Aerial crown-view tile of a tropical tree (Barro Colorado Island, Panama), acquired 20250317:
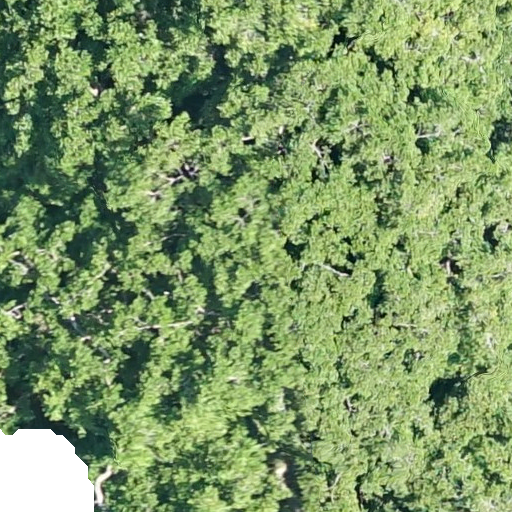
Species: Brosimum alicastrum
GBIF accepted scientific name: Brosimum alicastrum
Crown area: 621.91 m²